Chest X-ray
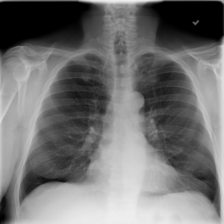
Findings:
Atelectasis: negative
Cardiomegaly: negative
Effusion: negative
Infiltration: negative
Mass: negative
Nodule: negative
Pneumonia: negative
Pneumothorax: negative
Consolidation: negative
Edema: negative
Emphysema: negative
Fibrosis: negative
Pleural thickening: negative
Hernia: negative